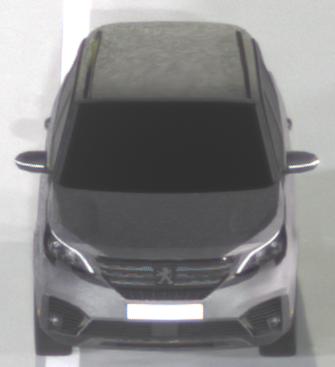
Make: Peugeot
Model: 5008 1.2 PureTech 130 Active
Detailed model: 5008 (II) (03/17 - 09/20)
Model produced from: 2017/03
Model produced until: 2018/07
Doors: 5
Color: gray
Road condition: dry road
Daytime: night
Contrast: high contrast